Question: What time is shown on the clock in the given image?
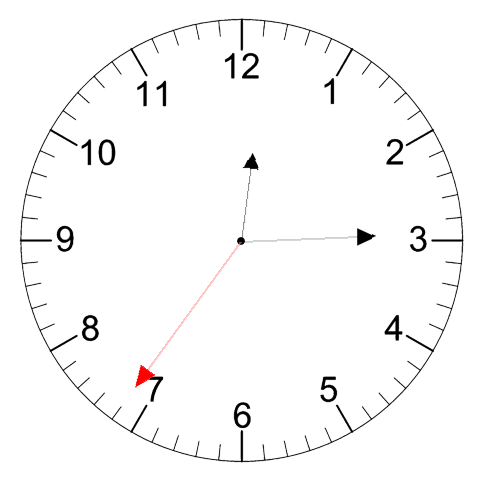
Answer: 12:14:36